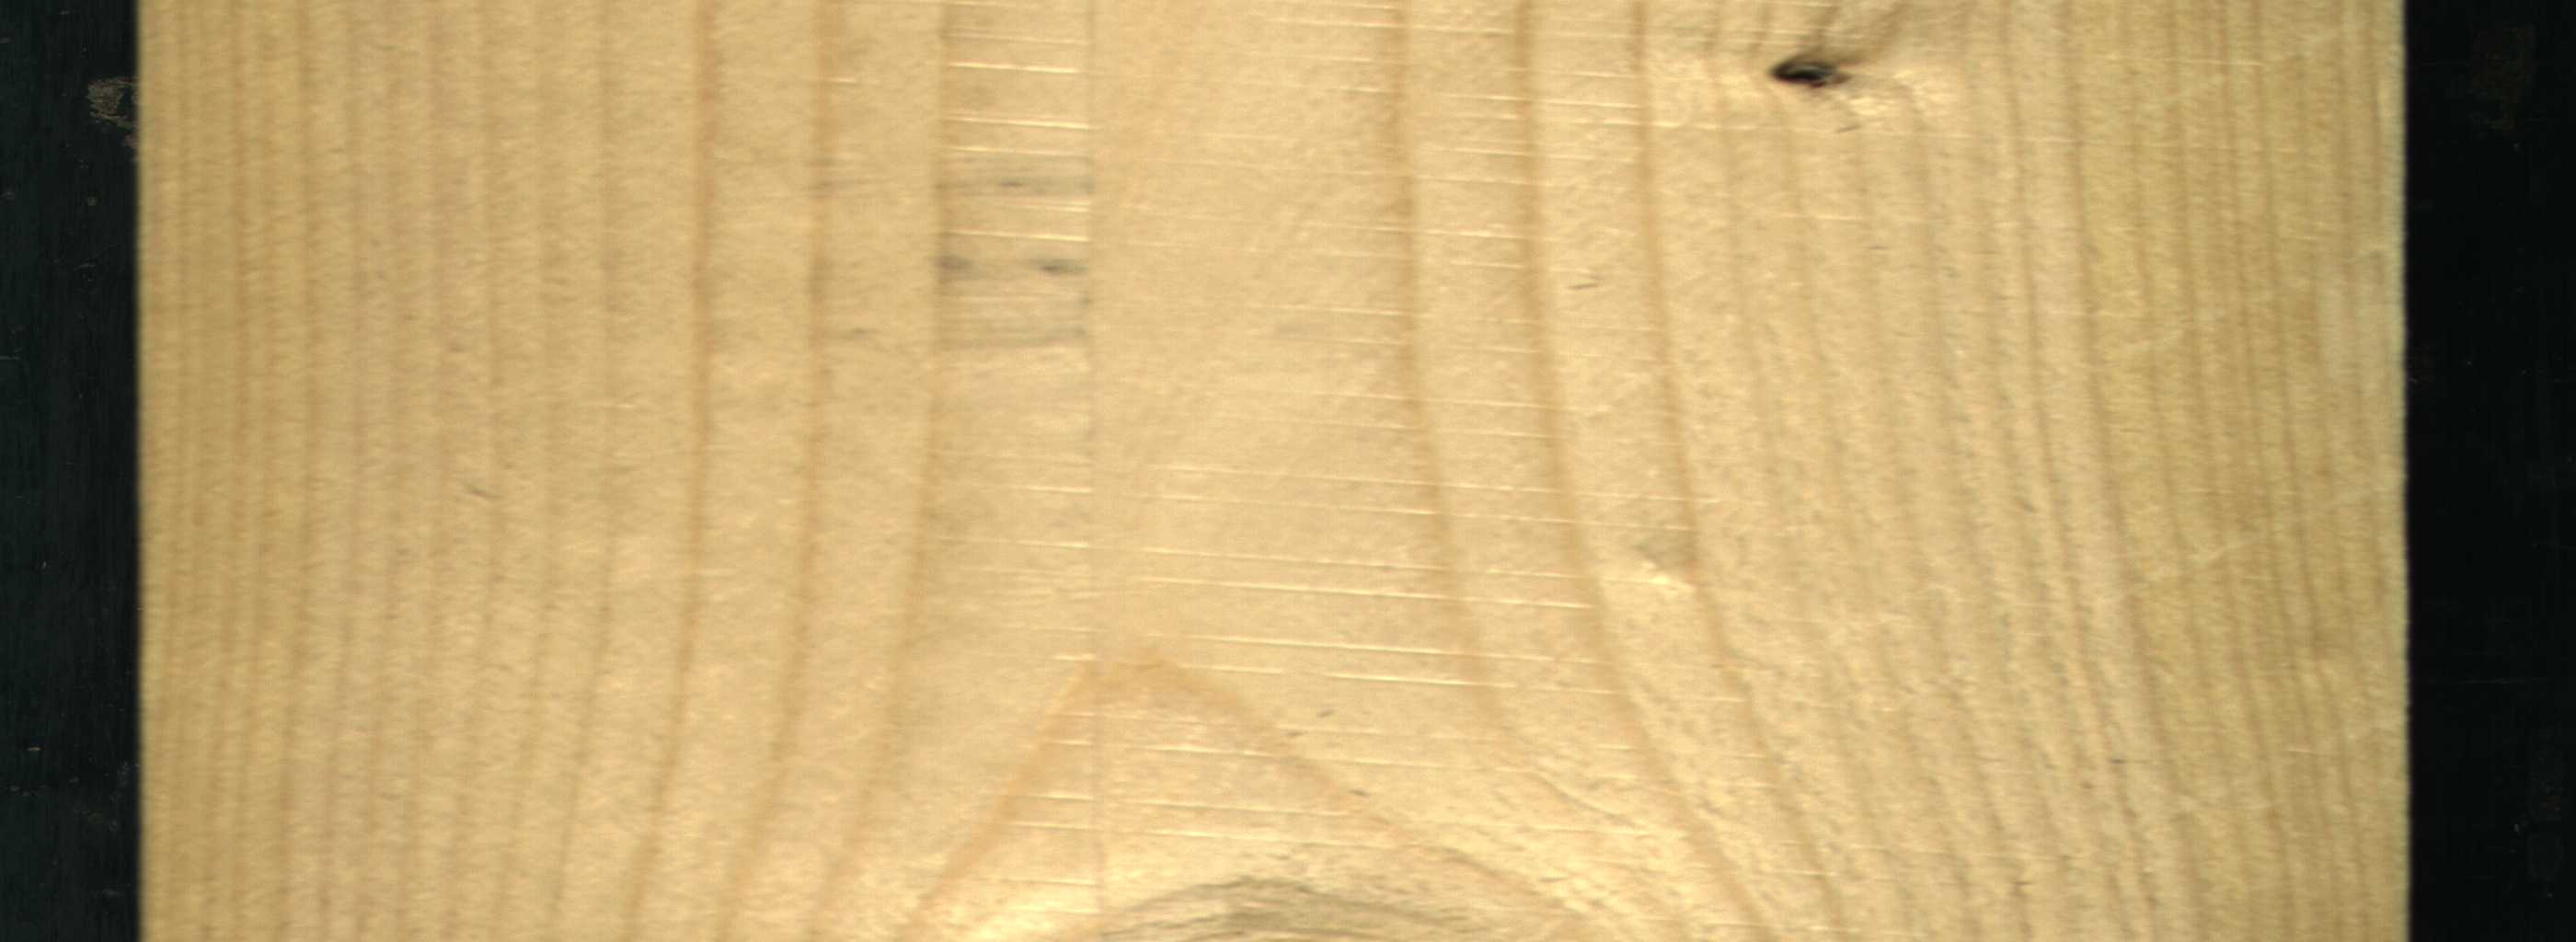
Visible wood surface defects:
Dead_Knot